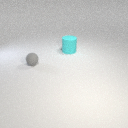
small gray rubber sphere to the left of large cyan rubber cylinder